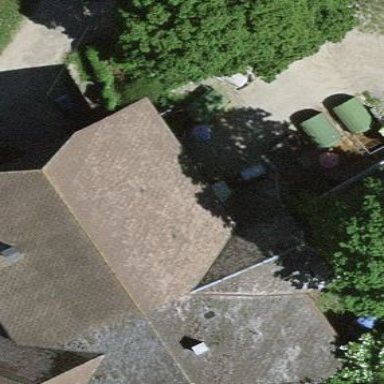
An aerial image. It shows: Farm building.